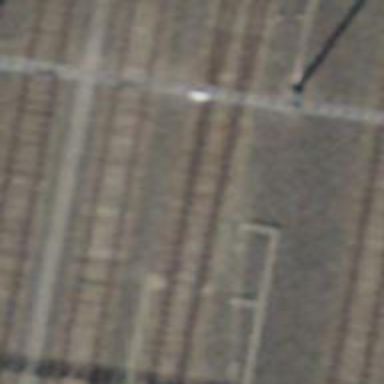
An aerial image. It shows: Railway switch.